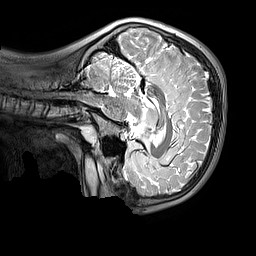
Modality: T2w
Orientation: sagittal
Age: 11
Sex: male
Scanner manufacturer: siemens
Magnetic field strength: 3 T
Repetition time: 3.2 s
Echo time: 0.408 s